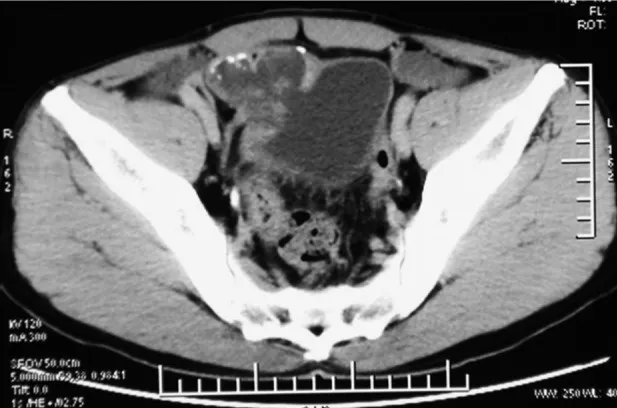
CT scan shows an irregular slightly higher density. The largest cross-section diameter was 5.2 cmx4.8 cm and its CT value was slightly higher than the intravesical CT value. There was some punctate calcification on the edge and inside the hyperdense area.
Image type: radiology (ct)